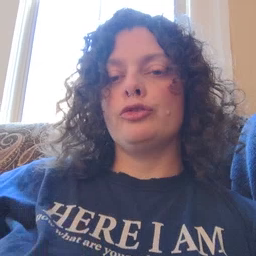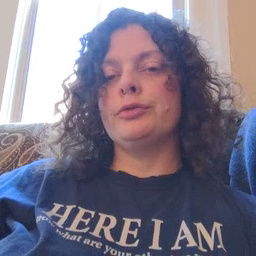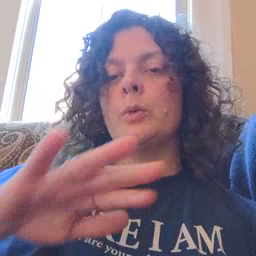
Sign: pool